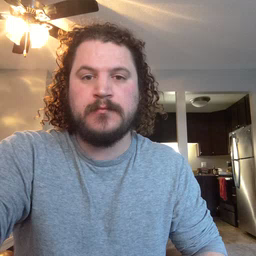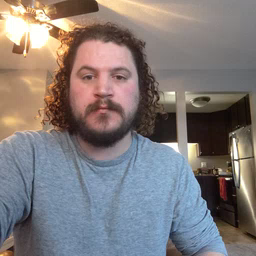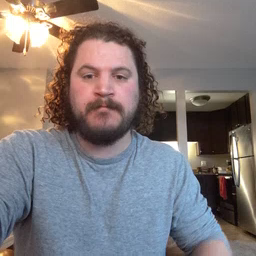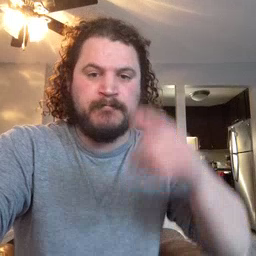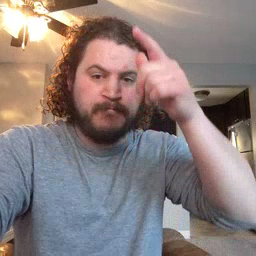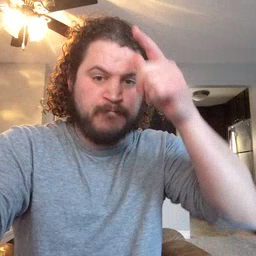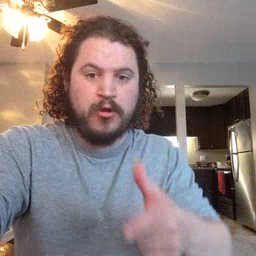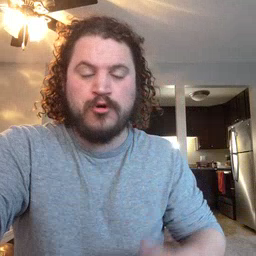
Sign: brother